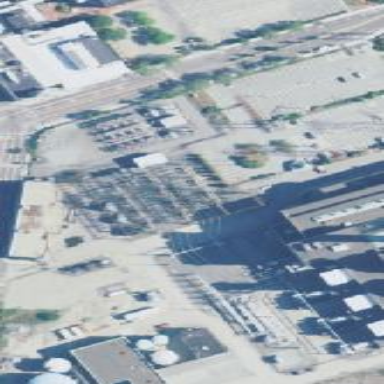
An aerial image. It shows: Outdoor distribution power substation.